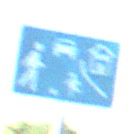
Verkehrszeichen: BeginnVerkehrsberuhigterBereich
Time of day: MorningAfternoon
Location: Outdoor (RoadRail)
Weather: Clear
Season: NotSpecified
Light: Natural